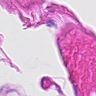
Metastatic tissue present: no